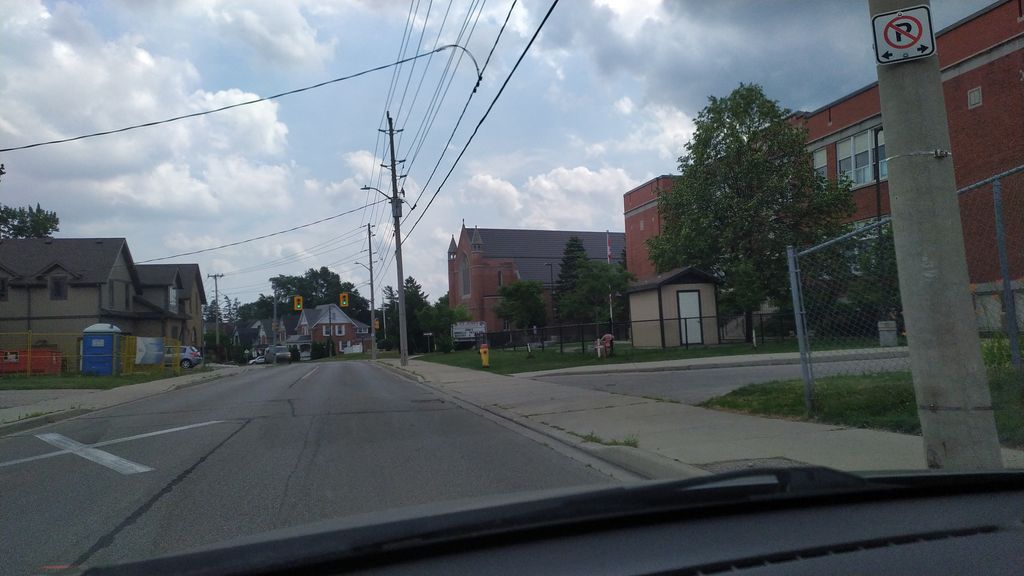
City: kitchener-waterloo